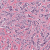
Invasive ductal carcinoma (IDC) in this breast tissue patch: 1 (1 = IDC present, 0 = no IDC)